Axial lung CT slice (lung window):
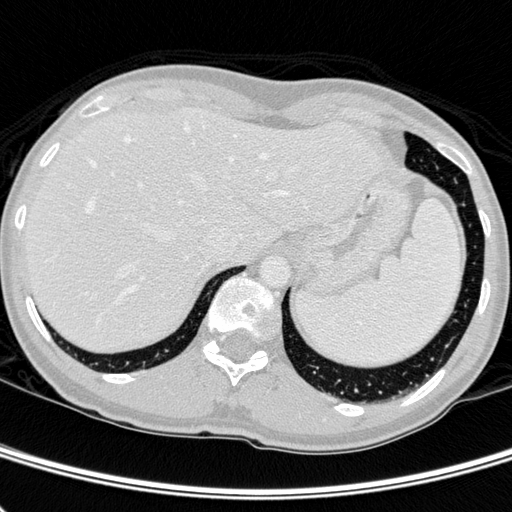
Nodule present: no